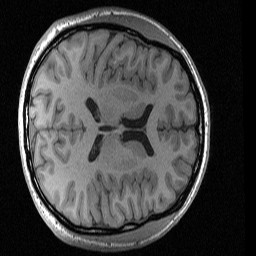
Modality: T1w
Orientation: axial